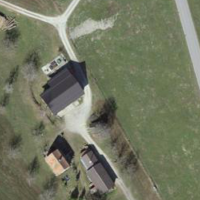
EUNIS habitat code: 24
Species observed at this site:
Cydonia oblonga